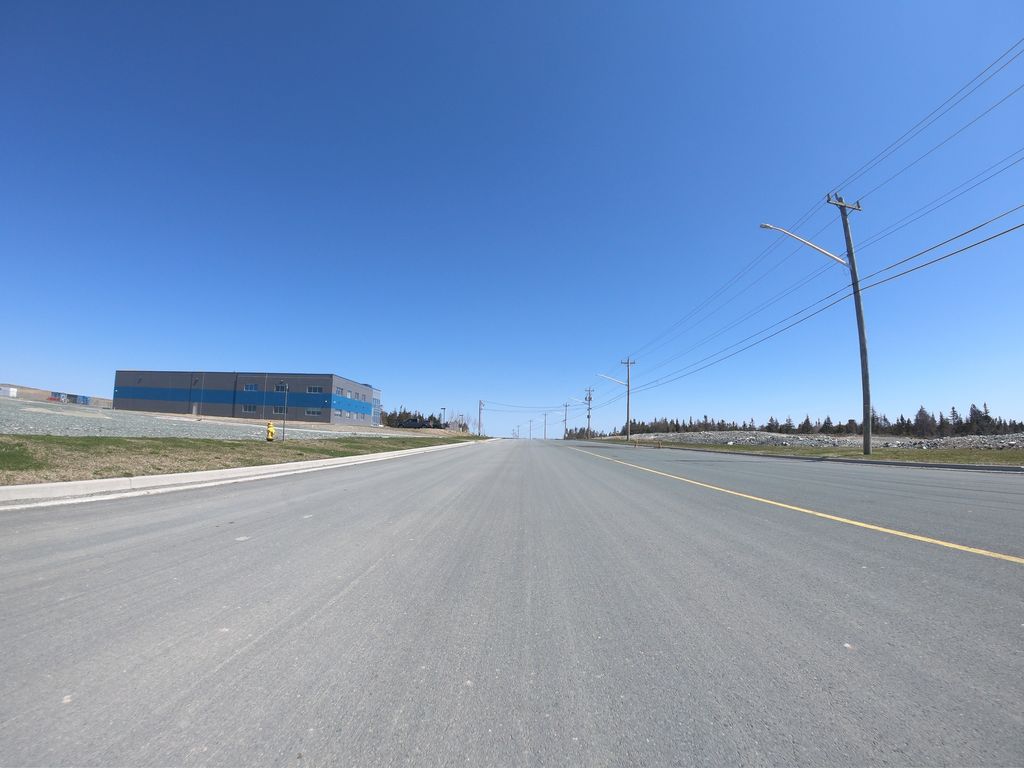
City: st_johns